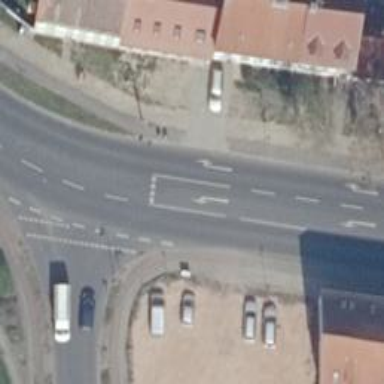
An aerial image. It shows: Primary highway with asphalt surface. There are sidewalks on both sides and marked cycle track.